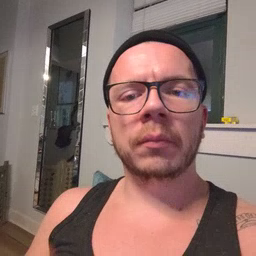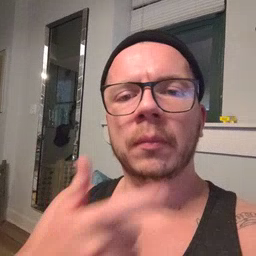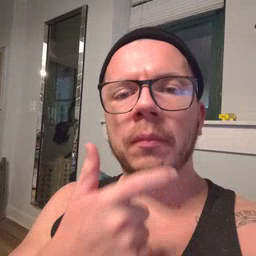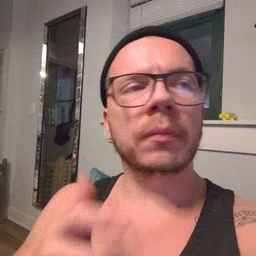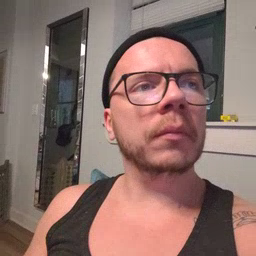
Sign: pizza